Field crop: maize
Growth stage: 2
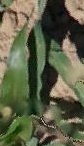
Species: maize